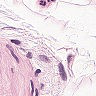
Metastatic tissue present: no